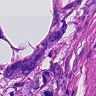
Metastatic tissue present: yes